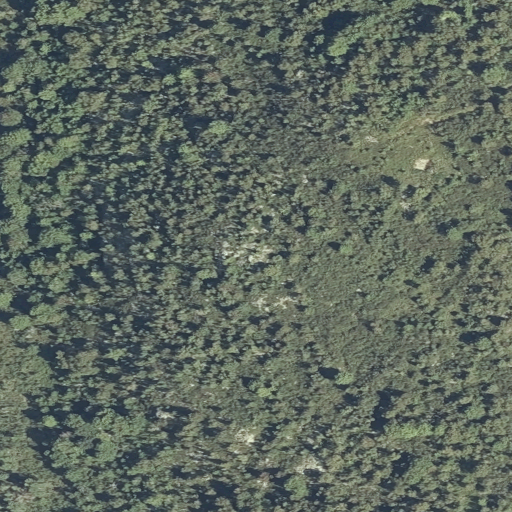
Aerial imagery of mountain in Maine named Ikes Hill containing mixed forest, deciduous forest, grassland, and pasture